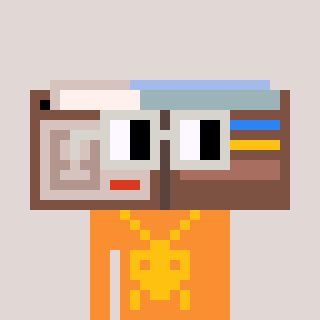
a pixel art character with square light gray glasses, a wallet-shaped head and a orange-colored body on a warm background